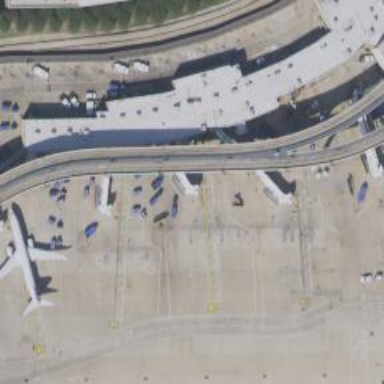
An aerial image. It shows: Airport gate.